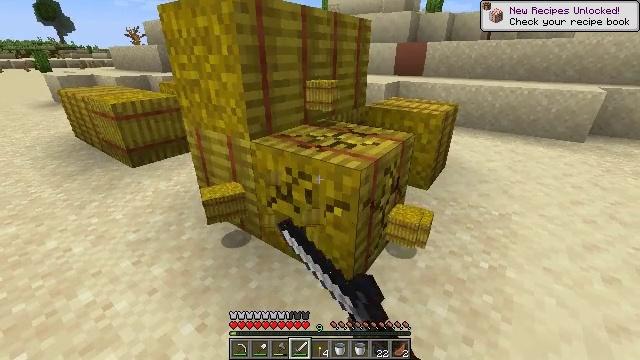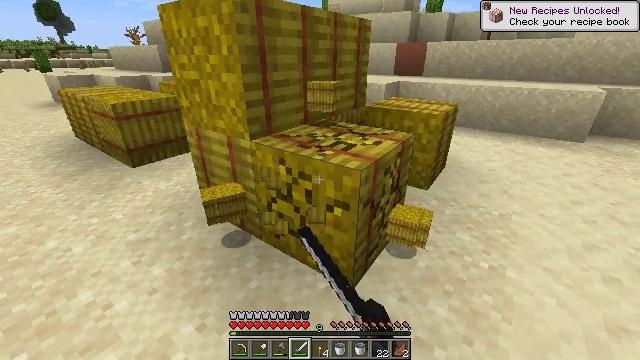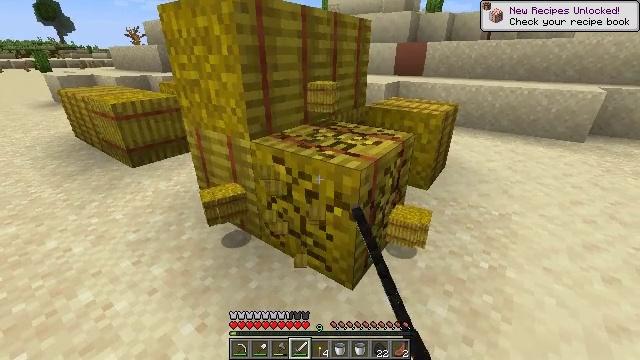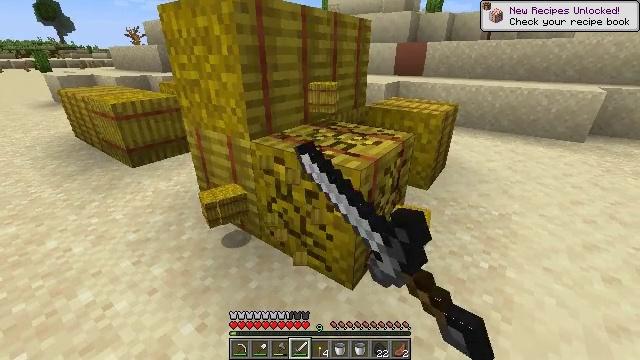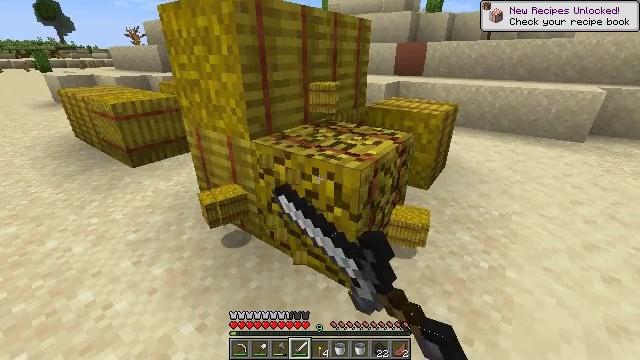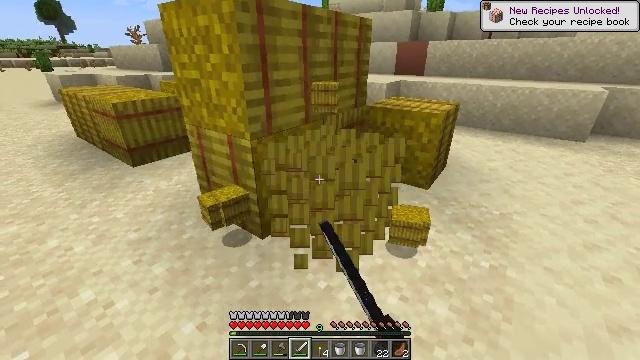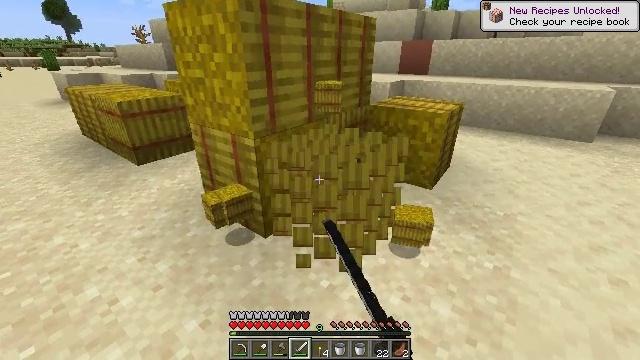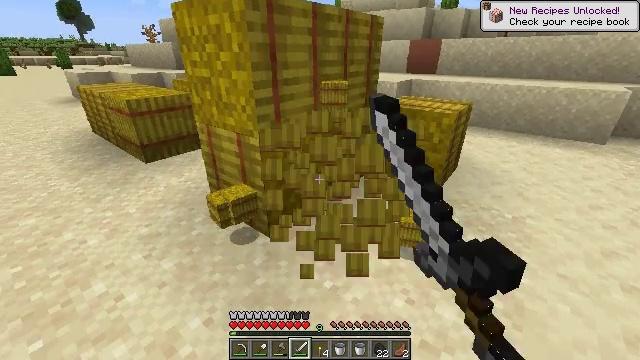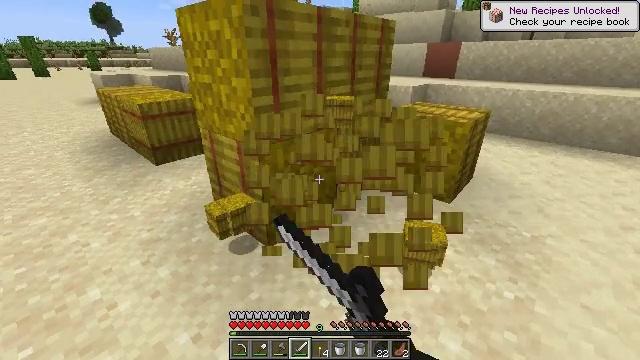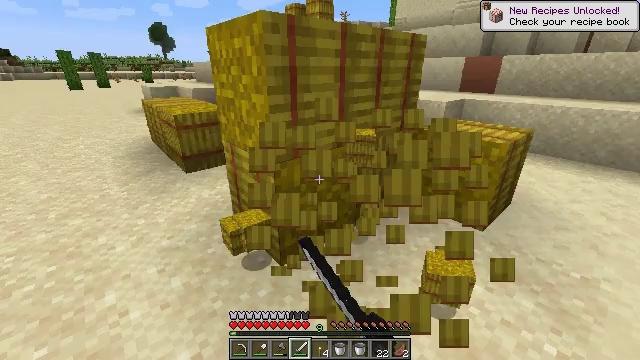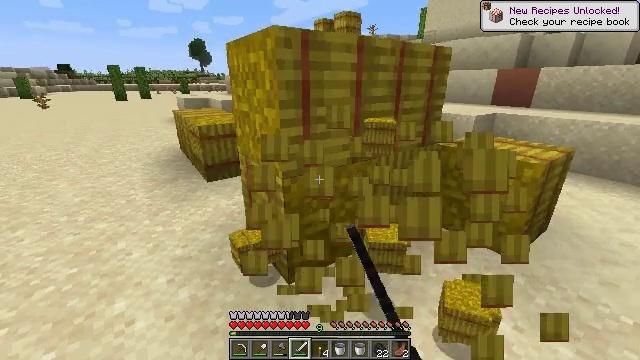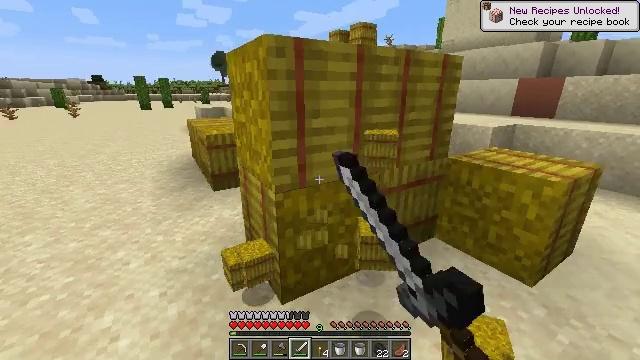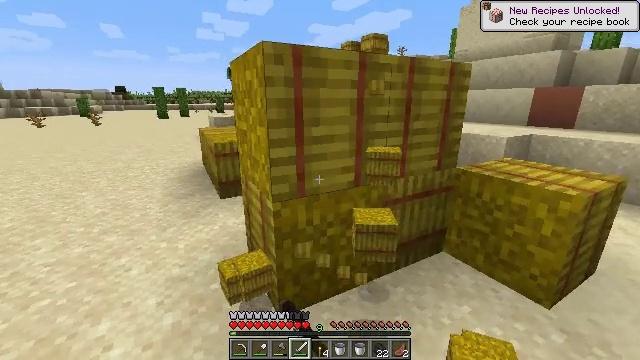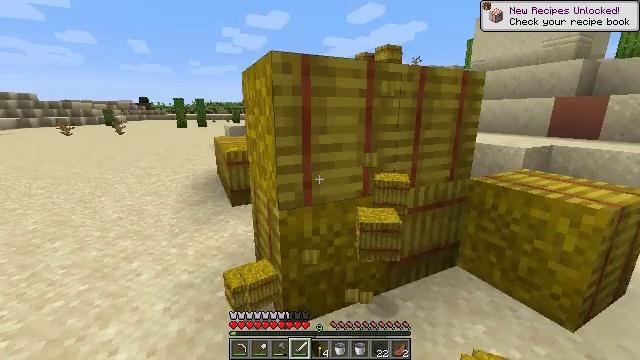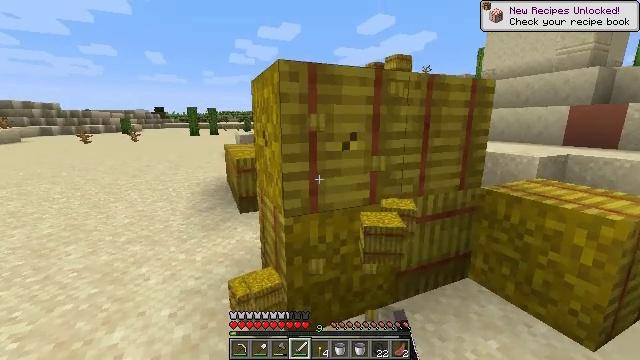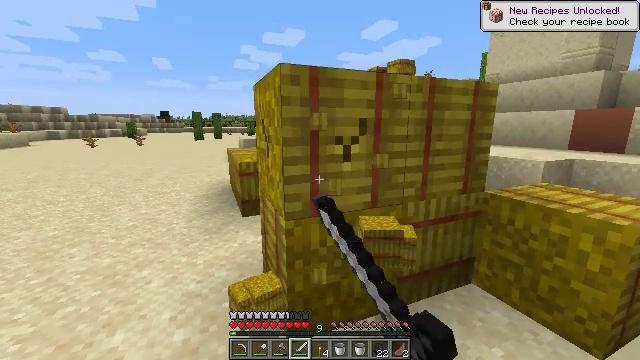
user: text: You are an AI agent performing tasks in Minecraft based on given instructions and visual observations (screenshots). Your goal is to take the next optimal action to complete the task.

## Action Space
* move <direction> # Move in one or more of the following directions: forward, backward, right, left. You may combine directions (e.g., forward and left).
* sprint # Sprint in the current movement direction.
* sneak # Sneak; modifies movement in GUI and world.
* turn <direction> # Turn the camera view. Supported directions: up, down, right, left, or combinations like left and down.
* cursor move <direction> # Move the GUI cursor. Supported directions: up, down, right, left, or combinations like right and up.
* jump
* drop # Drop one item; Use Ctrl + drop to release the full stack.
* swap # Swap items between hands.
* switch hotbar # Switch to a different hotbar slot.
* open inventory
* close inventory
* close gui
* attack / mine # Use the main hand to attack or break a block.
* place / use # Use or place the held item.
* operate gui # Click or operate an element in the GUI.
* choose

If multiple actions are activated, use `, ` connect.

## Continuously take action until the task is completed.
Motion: motion action
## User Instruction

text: Harvest hay blocks from the village.
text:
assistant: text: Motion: attack / mine
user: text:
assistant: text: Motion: attack / mine
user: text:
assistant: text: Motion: attack / mine
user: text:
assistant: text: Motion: attack / mine
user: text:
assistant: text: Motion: attack / mine
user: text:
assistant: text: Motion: attack / mine
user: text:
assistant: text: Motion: move forward and move right, turn left, attack / mine
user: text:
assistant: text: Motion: move forward and move right, turn left, attack / mine
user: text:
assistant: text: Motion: move forward and move right, turn left and up, attack / mine
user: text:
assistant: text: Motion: move forward and move right, turn left and up, attack / mine
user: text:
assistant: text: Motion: turn left and up, attack / mine
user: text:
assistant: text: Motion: turn left and up, attack / mine
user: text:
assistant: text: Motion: turn left and up, attack / mine
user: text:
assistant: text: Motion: turn left and up, attack / mine
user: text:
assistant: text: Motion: attack / mine
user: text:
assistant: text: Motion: attack / mine
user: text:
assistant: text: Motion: attack / mine
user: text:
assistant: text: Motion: attack / mine
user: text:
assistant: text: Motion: attack / mine
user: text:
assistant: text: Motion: attack / mine
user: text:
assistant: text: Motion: attack / mine
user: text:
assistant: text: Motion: attack / mine
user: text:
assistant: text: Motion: attack / mine
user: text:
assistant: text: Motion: attack / mine
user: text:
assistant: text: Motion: attack / mine
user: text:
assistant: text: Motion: attack / mine
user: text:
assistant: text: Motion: attack / mine
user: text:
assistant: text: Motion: attack / mine
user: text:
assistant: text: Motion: attack / mine
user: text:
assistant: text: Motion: attack / mine